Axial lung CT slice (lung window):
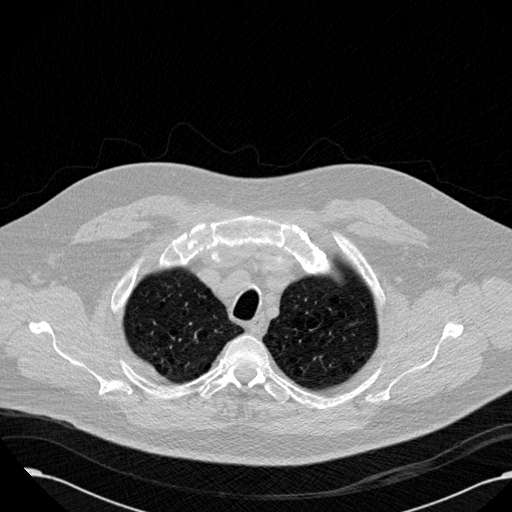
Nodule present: no